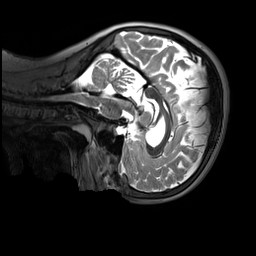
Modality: T2w
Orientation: sagittal
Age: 11
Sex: male
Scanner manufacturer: siemens
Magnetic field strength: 3 T
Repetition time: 3.2 s
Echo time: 0.408 s